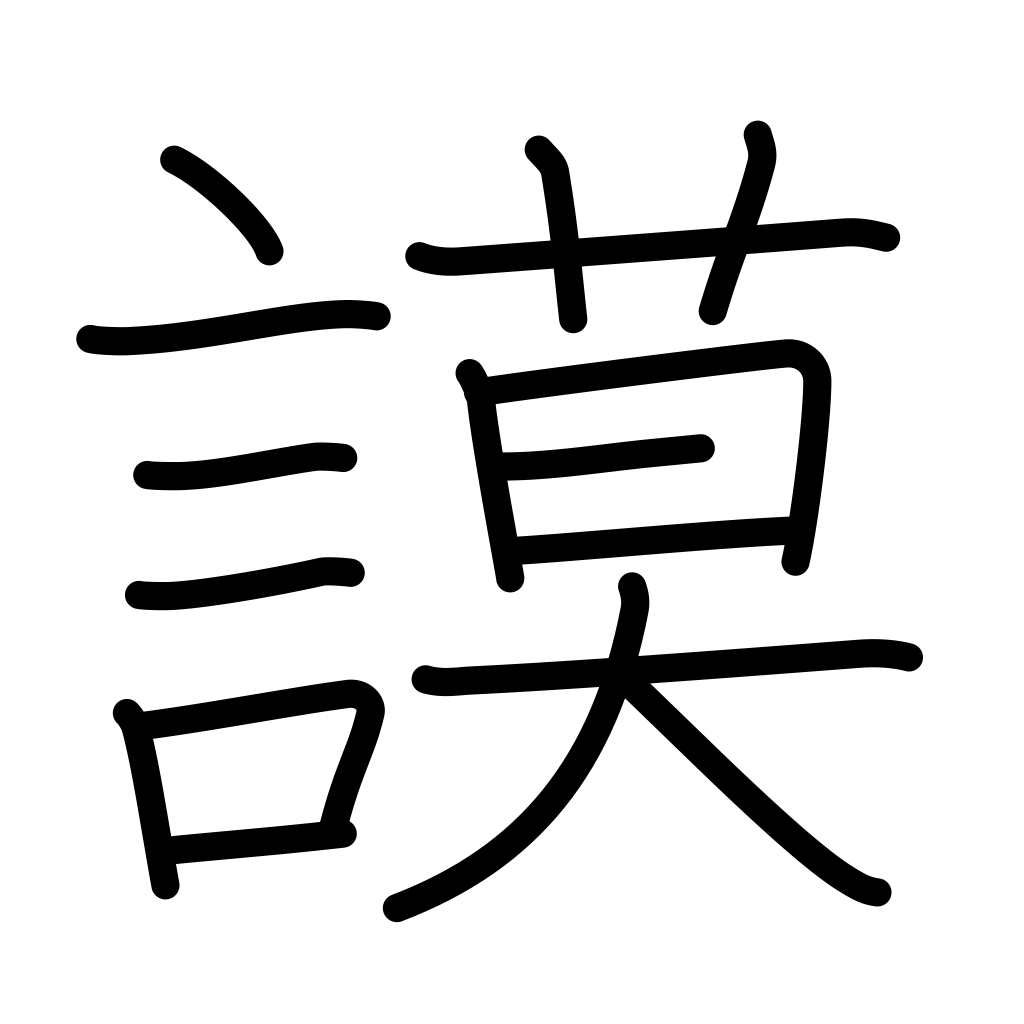
Meaning: plan, deliberate